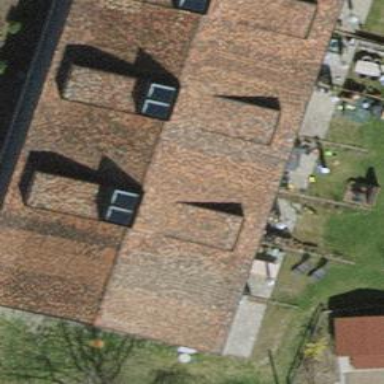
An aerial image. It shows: Building with tile roof.